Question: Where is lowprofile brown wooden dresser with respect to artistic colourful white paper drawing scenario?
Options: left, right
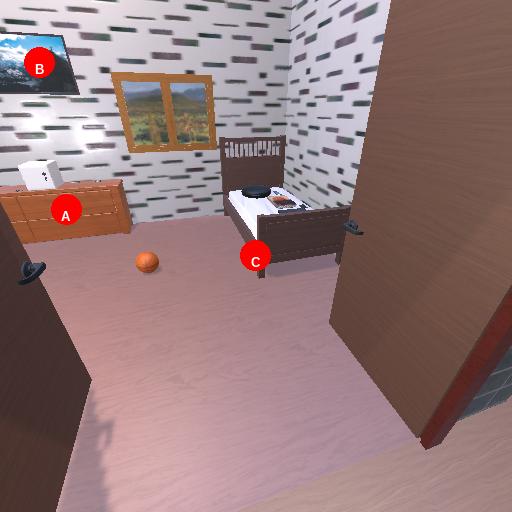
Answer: left